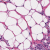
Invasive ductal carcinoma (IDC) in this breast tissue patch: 0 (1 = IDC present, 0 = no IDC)